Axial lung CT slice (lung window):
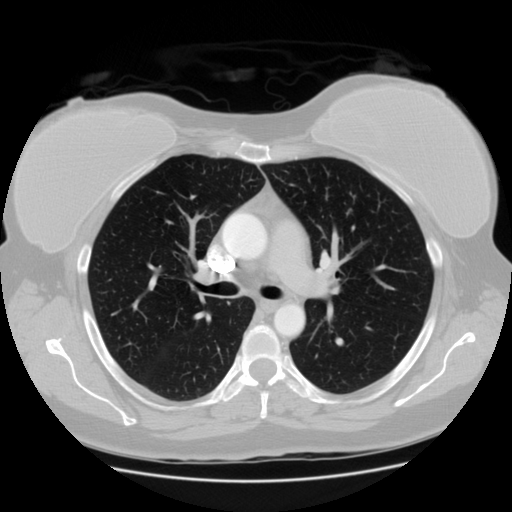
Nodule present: no